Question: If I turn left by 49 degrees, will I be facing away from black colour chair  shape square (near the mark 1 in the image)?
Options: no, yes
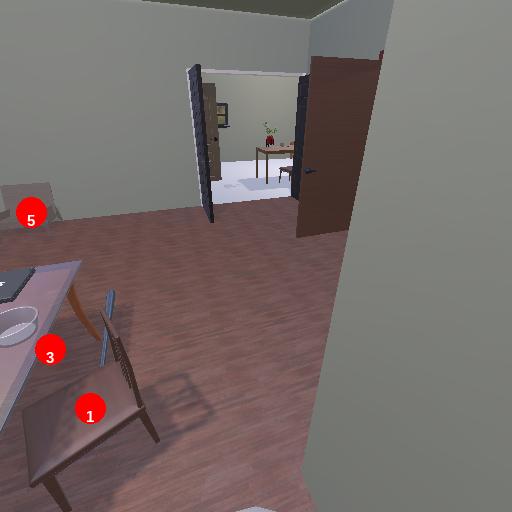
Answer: no